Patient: sex M, age 65
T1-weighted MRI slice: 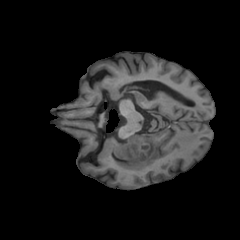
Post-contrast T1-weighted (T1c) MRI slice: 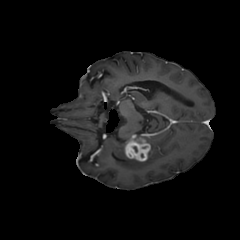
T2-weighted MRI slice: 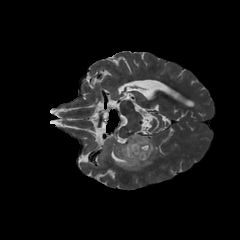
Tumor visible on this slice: yes
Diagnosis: Glioblastoma, IDH-wildtype
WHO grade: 4